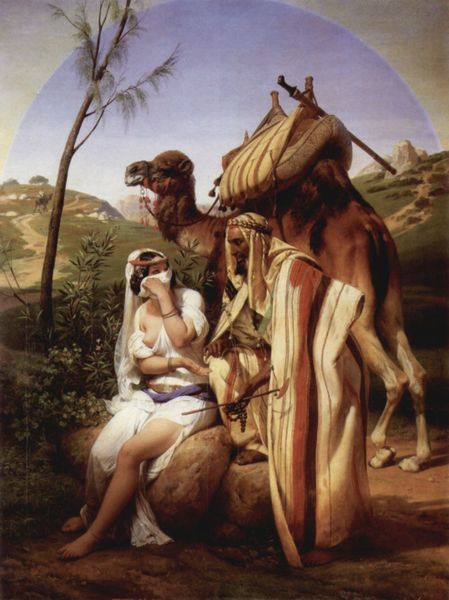
Titel: Juda und Tamar
Künstler: Horace Vernet
Standort: London
Institution: Wallace Collection
Schlagwörter: baum, berg, blau, blätter, dunkel, felsen, fuß, gemälde, hand, haut, himmel, kopf, mann, nackt, schatten, umhang, weiß, gelb, grün, landschaft, menschen, mädchen, ocker, sand, sitzen, äste, braun, brust, busen, decolte, frau, frisur, grau, haar, hell, kleid, licht, nase, profil, schmuck, schwarz, strasse, ölbild, gras, gürtel, rot, schleier, tier, tuch, weg, wiese, beige, gespräch, teppich, bart, arm, arme, band, inkarnat, kleidung, stein, steine, stirnband, herr, portrait, porträt, baumstamm, erde, gräser, horizont, hügel, natur, stamm, strauch, weide, zweige, busch, büsche, pfad, sonne, sträucher, wege, boden, dunkelheit, gewand, haare, mantel, pose, sitzend, stehend, stoff, händler, paar, pflanze, pflanzen, tal, anhöhe, kreis, oval, sack, stock, huf, hufe, sattel, zaumzeug, zügel, bein, brüste, füße, liebe, ruhe, sitz, bogen, schuhe, gepäck, last, lehm, trocken, berge, fels, gebirge, sonnenlicht, wüste, kahl, hügellandschaft, pause, rast, rundbogen, ölgemälde, angst, gewalt, streifen, palme, nackte, erotik, nazarener, grun, karawane, oase, barfuss, dürr, hautfarbe, helligkeit, orient, orientalisch, erdboden, schwert, säbel, waffe, scheich, posieren, nadelbaum, schuh, halbkreis, halbrund, liebespaar, arabisch, armband, armreif, harem, beugen, verdecken, entblöst, dolch, märchen, entführung, begegnung, reif, sklavin, büschel, umbra, verstecken, orientalismus, verdeckt, verschleiert, stämmchen, haremsdame, turban, arabien, araber, kolonialismus, ingres, sultan, kamel, regenbogen, bogenfeld, hinterbeine, gerte, beduine, moslem, dromedar, serail, negroid, armreife, nomade, nomaden, trampeltier, kamle, sklavenhändler, annäherung, arabert, verschleierte frau, verschleierung, werbegespräch, äqypten, füe, straüe